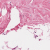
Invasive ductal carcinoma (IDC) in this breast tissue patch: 0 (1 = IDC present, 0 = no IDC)